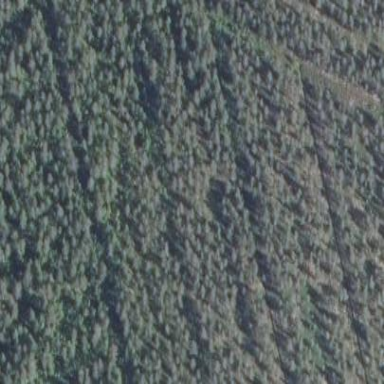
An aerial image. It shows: Needle-leaved woodland.